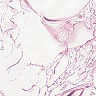
Metastatic tissue present: no